Question: I need to dynamically add and remove HTML elements to my product form (attribute addition purpose) and was searching stack overflow.
I found this solution to be very close (except it does not has a remove option plus I sincerely do not know how to retrieve the data of each textbox, but all this later).
<URL>
The code in the fiddle works fine. But as I tried it on my local machine it fails to produce any result.
Here is what I did
'''
<!DOCTYPE html PUBLIC "-//W3C//DTD XHTML 1.0 Transitional//EN" "http://www.w3.org/TR/xhtml1/DTD/xhtml1-transitional.dtd">
<html xmlns="http://www.w3.org/1999/xhtml">
<head>
<meta http-equiv="Content-Type" content="text/html; charset=utf-8" />
<title>Untitled Document</title>
<style type="text/css">
.extraPersonTemplate {display:none;}
</style>
<script type="text/javascript">
$(document).ready(function () {
$('<div/>', {
'class': 'extraPerson',
html: GetHtml()
}).appendTo('#container');
$('#addRow').click(function () {
$('<div/>', {
'class': 'extraPerson',
html: GetHtml()
}).hide().appendTo('#container').slideDown('slow');
});
})
function GetHtml() {
var len = $('.extraPerson').length;
var $html = $('.extraPersonTemplate').clone();
$html.find('[name=firstname]')[0].name = "firstname" + len;
$html.find('[name=lastname]')[0].name = "lastname" + len;
$html.find('[name=gender]')[0].name = "gender" + len;
return $html.html();
}
</script>
</head>
<body>
<div class="extraPersonTemplate">
<div class="controls controls-row">
<input class="span3" placeholder="First Name" type="text" name="firstname">
<input class="span3" placeholder="Last Name" type="text" name="lastname">
<select class="span2" name="gender">
<option value="Male">Male</option>
<option value="Female">Female</option>
</select>
</div>
</div>
<div id="container"></div>
<a href="#" id="addRow"><i class="icon-plus-sign icon-white"></i> Add another family member</p></a>
</body>
</html>
'''
and this is the result

Where did I go wrong at copy paste?
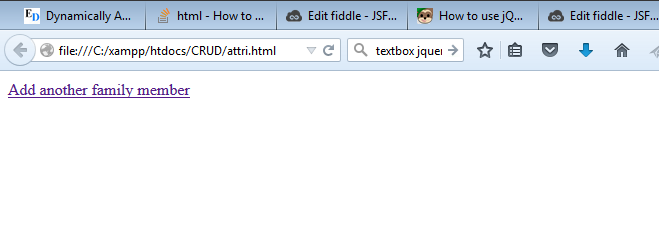
Answer: You need to load jQuery library
'''
<script src="https://ajax.googleapis.com/ajax/libs/jquery/2.1.1/jquery.min.js"></script>
'''